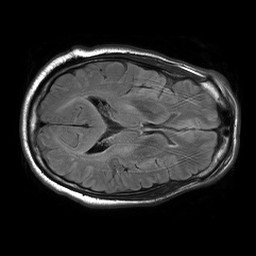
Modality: FLAIR
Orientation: axial
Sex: male
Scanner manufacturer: philips
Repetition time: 11 s
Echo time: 0.125 s